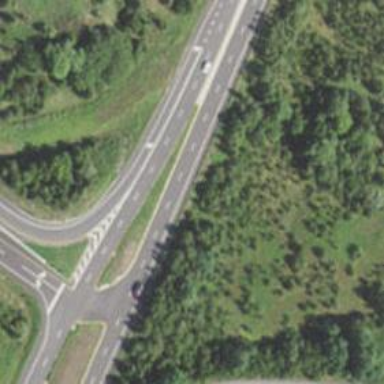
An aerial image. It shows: Motorway junction.